Aerial crown-view tile of a tropical tree (Barro Colorado Island, Panama), acquired 20250818:
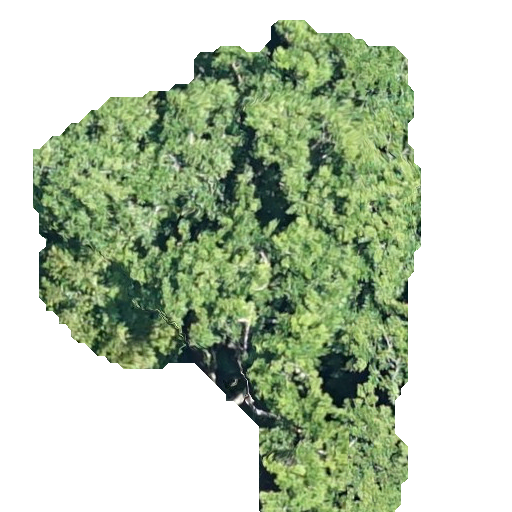
Species: Sapium glandulosum
GBIF accepted scientific name: Sapium glandulosum
Crown area: 191.268 m²